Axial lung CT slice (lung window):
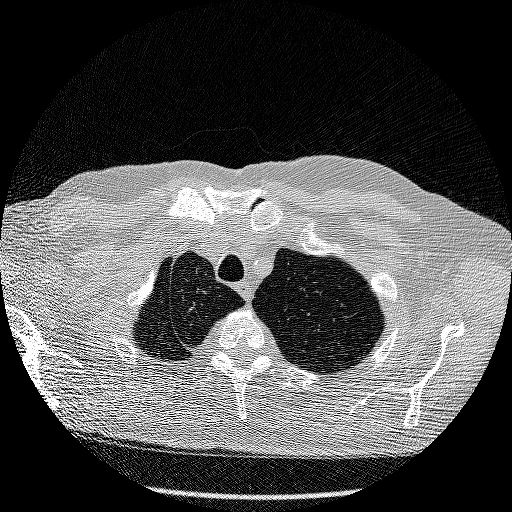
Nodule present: no